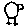
Label: bird